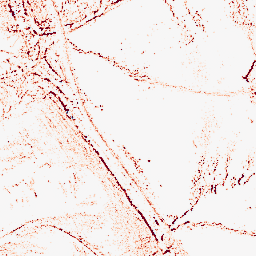
Category: morphological
Decomposition family: morphological_square
Decomposition parameters: operation: opening
size: 3
Upsampling method: cubic_catmull_rom
Upsampling parameters: scale: 4
Upsampling scale: 4